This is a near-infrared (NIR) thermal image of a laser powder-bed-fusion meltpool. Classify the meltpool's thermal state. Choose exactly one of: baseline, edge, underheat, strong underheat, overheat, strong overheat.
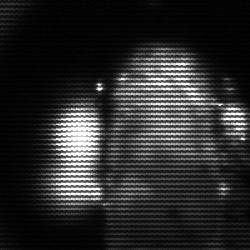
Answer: strong underheat